Question: Here is an example creating a point cloud which I then want to fit a grided surface to. The problem comes at the end when I try to pass in meshgrid arrays to a function which interpolated the data:
'''
import numpy as np
from mpl_toolkits.mplot3d import Axes3D
import matplotlib.pyplot as plt
# Create some point cloud data:
c = 1
a = 3
b = 4
slice = {}
t = np.linspace(0,2*np.pi,50)
for s in np.linspace(1,9,10):
c = 5*s
r = (-s**2+10.0*s)/10.0
X = r*np.cos(t)
Y = r*np.sin(t)
Z = c*(Y**2/b**2 - X**2/a**2) + c
slice[str(int(s))] = np.vstack([X,Y,Z])
# Visualize it:
fig = plt.figure()
ax = fig.gca(projection = '3d')
for k,v in slice.iteritems():
print type(v)
print np.shape(v)
X = v[0,:]
Y = v[1,:]
Z = v[2,:]
ax.scatter(X,Y,Z)
plt.show()
'''
It looks like this:

I now need to create a surface mesh based on these points. There are multiple interpretations of surface in this case because I just have a point cloud rather than a function z = f(x,y) but the correct surface in this case should be the one that creates a hollow "warped cylinder". I thought of attacking the problem like this:
'''
# stack all points from each slice into one vector for each coordinate:
Xs = []
Ys = []
Zs = []
for k,v in slice.iteritems():
#ax.plot_surface(X,Y,Z)
X = v[0,:]
Y = v[1,:]
Z = v[2,:]
Xs = np.hstack((Xs,X))
Ys = np.hstack((Ys,Y))
Zs = np.hstack((Zs,Z))
XX, YY = np.meshgrid(Xs,Ys)
from scipy import interpolate
f = interpolate.interp2d(Xs,Ys,Zs, kind = 'cubic')
ZZ = f(XX,YY)
'''
which I would then be able to plot using
'''
fig = plt.figure()
ax = fig.gca(projection = '3d')
ax.plot_surface(XX, YY, ZZ)
plt.show()
'''
However the interpolated function does not seem to accept arrays as inputs so this method might not work. Can anyone come up with a suggestion on how to do this properly?
# Edit:
Actually the data is obviously not able to be represented as a function as it would not be one to one.
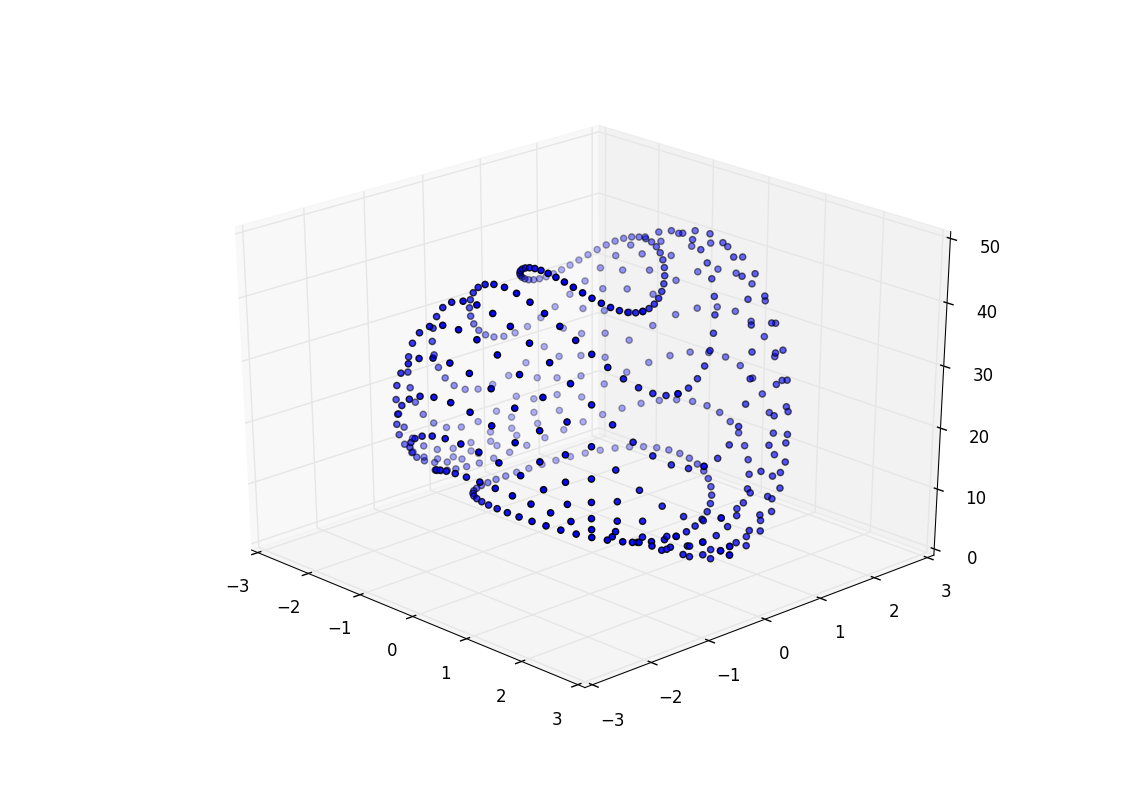
Answer: I stumbled upon the same question and wondered why it has not been solved in the last 7 years. Here's my solution for any future reader based on <URL>.
'''
import numpy as np
from mpl_toolkits.mplot3d import Axes3D
import matplotlib.pyplot as plt
import matplotlib.tri as mtri
# Create some point cloud data:
a = 3
b = 4
# def grid of parametric variables
u = np.linspace(0,2*np.pi,50)
v = np.linspace(1,9,50)
U, V = np.meshgrid(u, v)
U, V = U.flatten(), V.flatten()
# Triangulate parameter space to determine the triangles
tri = mtri.Triangulation(U, V)
# get the transformed data as list
X,Y,Z = [],[],[]
for _u in u:
for _v in v:
r = (-_v**2+10.0*_v)/10.0
x = r*np.cos(_u)
y = r*np.sin(_u)
z = 5*_v*(y**2/b**2 - x**2/a**2) + 5*_v
X.append(x)
Y.append(y)
Z.append(z)
# Visualize it:
fig = plt.figure()
ax = fig.gca(projection = '3d')
ax.scatter(X,Y,Z, s=1, c='r')
ax.plot_trisurf(X, Y, Z, triangles=tri.triangles, alpha=.5)
plt.show()
'''
This produces the following plot.
<URL>